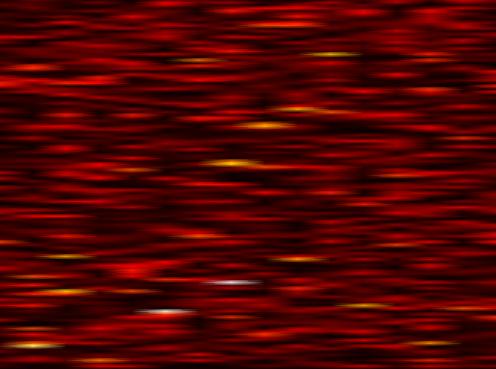
Label: WOLA